Question: how to add same width on bootstrap dropdown menu item as parent item?
I have

the html is
'''
<header class="navbar navbar-purple navbar-static-top bs-docs-nav" role="banner">
<div class="container">
<div class="navbar-header">
<button class="navbar-toggle" type="button" data-toggle="collapse" data-target=".bs-navbar-collapse">
<span class="sr-only">Toggle navigation</span>
<span class="icon-bar"></span>
<span class="icon-bar"></span>
<span class="icon-bar"></span>
</button>
<a class="navbar-brand" href="http://pos.shalvasoft.tk/"><span class="first">ShalvaSoft</span> <span class="second">POS</span></a>
</div>
<nav class="collapse navbar-collapse bs-navbar-collapse" role="navigation">
<ul class="nav navbar-nav navbar-right">
<li class="dropdown langs">
<a href="#" class="dropdown-toggle" data-toggle="dropdown" role="button" aria-expanded="false">
<span class="caret"></span>
<span id="selectedlang"> k`art`uli <i class='flag-icon flag-icon-ge'></i></span>
</a>
<ul class="dropdown-menu" role="menu">
<li class="hidden"><a href="#" class="lang" data-link="ge">k`art`uli <i class='flag-icon flag-icon-ge'></i></a></li>
<li><a href="#" class="lang" data-link="ru">russkii <i class='flag-icon flag-icon-ru'></i></a></li>
<li><a href="#" class="lang" data-link="en">English <i class='flag-icon flag-icon-us'></i></a></li>
</ul>
</li>
</ul>
</nav>
</div>
</header>
'''
and in css I tryed this code
'''
.navbar-purple .dropdown-menu { background-color: rgba(155, 89, 182,0.8); min-width:118px;padding-top: 0; padding-bottom: 0;}
.navbar-purple .dropdown-menu > li > a { color: #FFFFFF; text-align: right !important; padding: 3px 5px 3px 0;}
'''
but nothing happened becouse when the text of parent drop down is in Georgian the text size is larger than in English or in Russian
so I tryed use jquery to check the size of the parent dropdown
'''
var langwidth = $('.langs > a').width();
if(langwidth > 70) {
$('.navbar-purple .tmenu .dropdown-menu>li>a').css({
'padding-left': (100 - langwidth + 2) + 'px',
'padding-right': (100 - langwidth + 2) + 'px'
});
}
'''
I cannot use if else statement every time becouse this bar is dinamicaly and may be in the future I need to add new item
so the size will not be as I need
please help me
this is jsfiddle link
'''
https://jsfiddle.net/giasoft/f0zsroaj/
'''
and this is the page where is only this menu and 1 form only so you can change languages and check how it is displaying the drop down content.
'''
http://pos.shalvasoft.tk/login/en
'''
Thank you for future help.
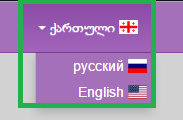
Answer: update toggle menu li tags with this html.
'''
<li style="width:130px;" class="dropdown langs open">
<a href="#" class="dropdown-toggle" data-toggle="dropdown" role="button" aria-expanded="false">
<span class="caret"></span>
<span id="selectedlang"> English <i class="flag-icon flag-icon-us"></i></span>
</a>
<ul class="dropdown-menu" role="menu">
<li style="width:130px;"><a href="#" class="lang" data-link="ge">k`art`uli <i class="flag-icon flag-icon-ge"></i></a></li>
<li style="width:130px;"><a href="#" class="lang" data-link="ru">russkii <i class="flag-icon flag-icon-ru"></i></a></li>
<li class="hidden"><a href="#" class="lang" data-link="en">English <i class="flag-icon flag-icon-us"></i></a></li>
</ul>
</li>
'''